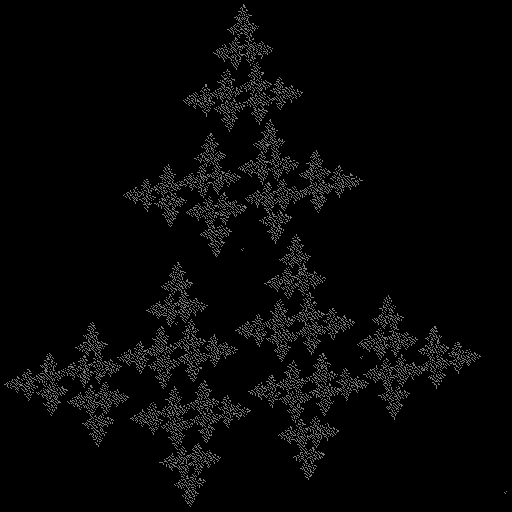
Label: crystal